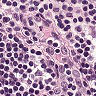
Metastatic tissue present: no